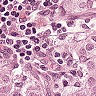
Metastatic tissue present: yes